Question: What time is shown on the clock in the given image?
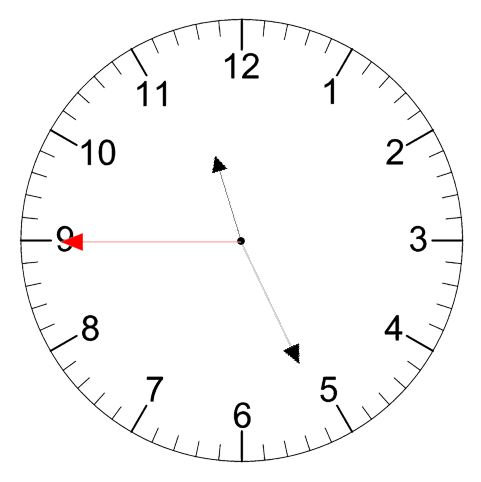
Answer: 11:25:45